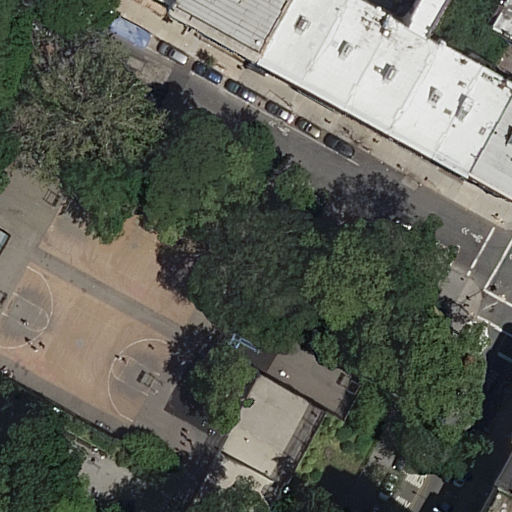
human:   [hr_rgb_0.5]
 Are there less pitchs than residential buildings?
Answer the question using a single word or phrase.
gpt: yes

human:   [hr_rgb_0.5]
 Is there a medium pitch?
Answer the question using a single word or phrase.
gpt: no

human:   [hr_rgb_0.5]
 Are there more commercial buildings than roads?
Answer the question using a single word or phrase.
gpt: no

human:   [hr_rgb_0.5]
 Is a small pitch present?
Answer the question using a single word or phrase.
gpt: no

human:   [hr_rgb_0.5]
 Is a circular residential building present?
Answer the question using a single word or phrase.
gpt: no

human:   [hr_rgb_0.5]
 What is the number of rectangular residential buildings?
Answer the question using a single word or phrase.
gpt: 11

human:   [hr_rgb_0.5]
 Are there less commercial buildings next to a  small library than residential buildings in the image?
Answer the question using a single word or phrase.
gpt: yes

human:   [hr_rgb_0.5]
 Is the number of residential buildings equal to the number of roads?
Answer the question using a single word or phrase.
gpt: no

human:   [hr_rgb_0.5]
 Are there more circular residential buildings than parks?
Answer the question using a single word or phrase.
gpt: no

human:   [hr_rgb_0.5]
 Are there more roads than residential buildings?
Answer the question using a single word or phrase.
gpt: no

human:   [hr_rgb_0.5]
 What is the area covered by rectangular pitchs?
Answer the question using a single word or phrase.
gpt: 2120m2

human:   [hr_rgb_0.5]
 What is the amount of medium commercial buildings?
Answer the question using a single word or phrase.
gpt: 0

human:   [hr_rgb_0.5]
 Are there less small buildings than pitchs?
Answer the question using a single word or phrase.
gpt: no

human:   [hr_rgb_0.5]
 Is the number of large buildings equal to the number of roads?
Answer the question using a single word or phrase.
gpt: no

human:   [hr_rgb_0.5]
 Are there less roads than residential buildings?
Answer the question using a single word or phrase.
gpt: yes

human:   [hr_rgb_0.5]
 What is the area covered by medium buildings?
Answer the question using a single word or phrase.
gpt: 1179m2

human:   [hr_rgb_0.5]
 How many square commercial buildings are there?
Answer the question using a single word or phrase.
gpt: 0

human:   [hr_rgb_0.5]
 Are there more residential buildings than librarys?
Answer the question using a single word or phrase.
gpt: yes

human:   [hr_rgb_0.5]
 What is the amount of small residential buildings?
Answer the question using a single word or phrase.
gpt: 6

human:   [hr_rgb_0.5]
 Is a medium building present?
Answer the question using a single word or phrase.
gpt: yes

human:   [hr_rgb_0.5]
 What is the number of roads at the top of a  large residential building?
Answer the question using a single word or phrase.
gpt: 0

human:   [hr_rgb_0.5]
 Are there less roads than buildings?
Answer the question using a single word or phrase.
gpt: yes

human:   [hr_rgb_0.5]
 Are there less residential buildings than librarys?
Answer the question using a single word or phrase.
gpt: no

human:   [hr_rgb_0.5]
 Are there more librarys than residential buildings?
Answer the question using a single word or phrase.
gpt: no

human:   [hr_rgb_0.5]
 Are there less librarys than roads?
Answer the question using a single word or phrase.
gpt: yes

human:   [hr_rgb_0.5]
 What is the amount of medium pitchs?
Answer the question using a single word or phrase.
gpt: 0

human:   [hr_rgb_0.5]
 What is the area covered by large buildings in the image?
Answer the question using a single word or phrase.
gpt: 0m2

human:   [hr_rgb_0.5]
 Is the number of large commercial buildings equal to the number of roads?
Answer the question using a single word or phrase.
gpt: no

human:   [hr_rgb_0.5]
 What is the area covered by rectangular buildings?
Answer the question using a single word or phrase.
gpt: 1087m2

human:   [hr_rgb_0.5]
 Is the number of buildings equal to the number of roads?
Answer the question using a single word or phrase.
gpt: no

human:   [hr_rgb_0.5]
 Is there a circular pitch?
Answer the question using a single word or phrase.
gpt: no

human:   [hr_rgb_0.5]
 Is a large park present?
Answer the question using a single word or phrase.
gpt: yes

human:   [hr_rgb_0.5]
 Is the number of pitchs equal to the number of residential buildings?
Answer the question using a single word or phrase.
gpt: no

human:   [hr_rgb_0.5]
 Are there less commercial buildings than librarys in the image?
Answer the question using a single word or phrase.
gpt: yes

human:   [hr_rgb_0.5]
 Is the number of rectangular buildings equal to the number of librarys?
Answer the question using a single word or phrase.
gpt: no

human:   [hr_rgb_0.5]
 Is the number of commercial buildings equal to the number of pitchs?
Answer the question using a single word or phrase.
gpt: no